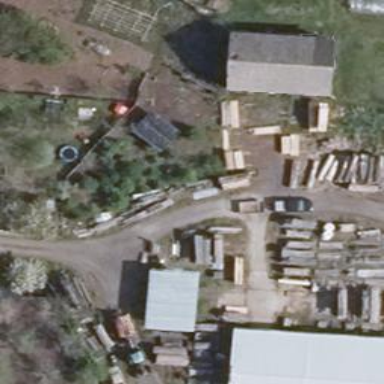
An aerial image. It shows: Sawmill craft.